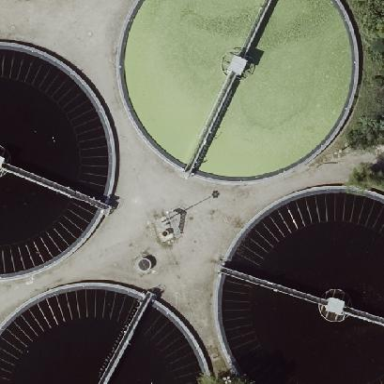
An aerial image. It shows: Body of wastewater.